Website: walmart
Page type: address-validator
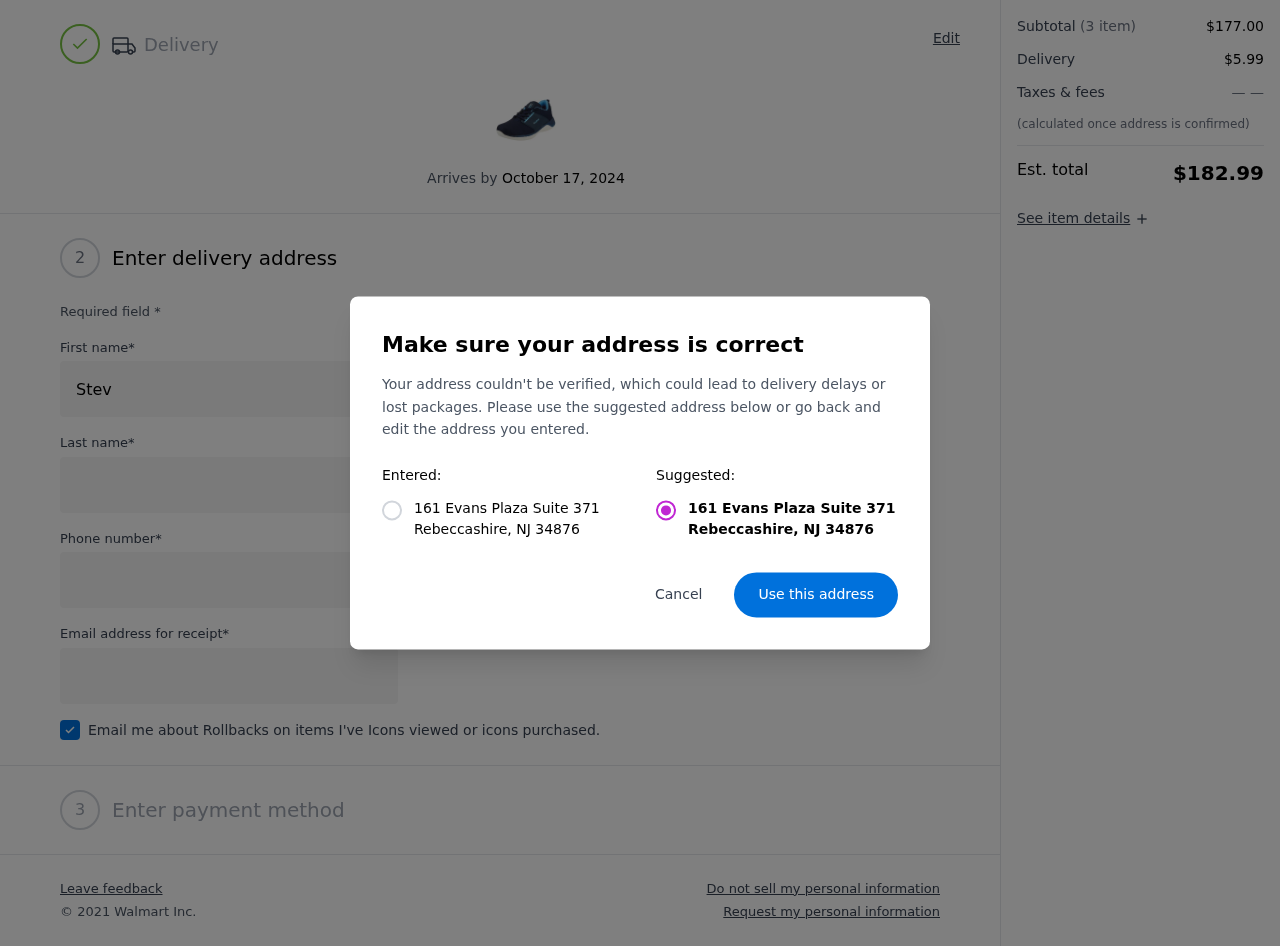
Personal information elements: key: PII_CITY
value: Rebeccashire
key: PII_POSTCODE
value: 34876
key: PII_STATE_ABBR
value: NJ
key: PII_STREET
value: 161 Evans Plaza Suite 371
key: PII_FIRSTNAME
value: Steven
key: PII_LASTNAME
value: Griffin
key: PII_PHONE
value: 7635787070
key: PII_EMAIL
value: sgriffin@hotmail.com
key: PII_POSTCODE_FULL
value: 34876
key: PII_POSTCODE_NUMERIC
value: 34876
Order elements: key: ORDER_DELIVERY_DATE
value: October 17, 2024
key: ORDER_SUBTOTAL
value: $177.00
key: ORDER_SHIPPING_COST
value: $5.99
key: ORDER_TOTAL
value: $182.99